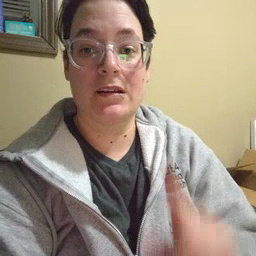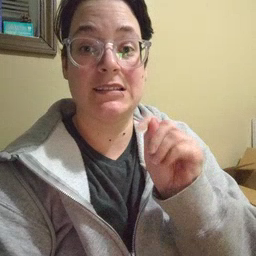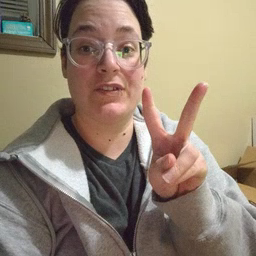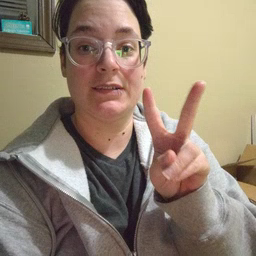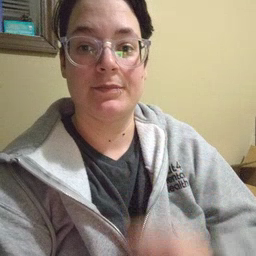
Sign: TV